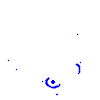
Particle: proton